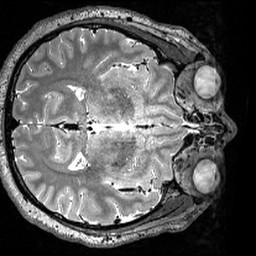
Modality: T2w
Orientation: axial
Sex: male
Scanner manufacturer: siemens
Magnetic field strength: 3 T
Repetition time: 3 s
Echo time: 0.418 s